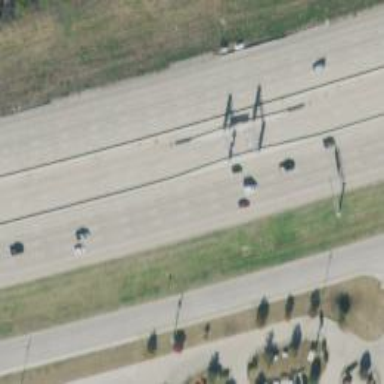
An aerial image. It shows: Toll gantry on the road.